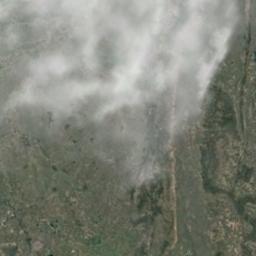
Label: cloud